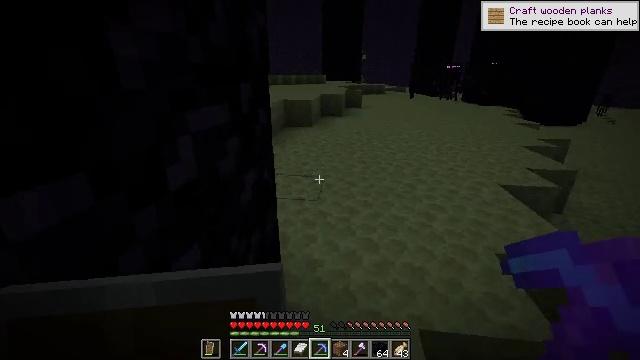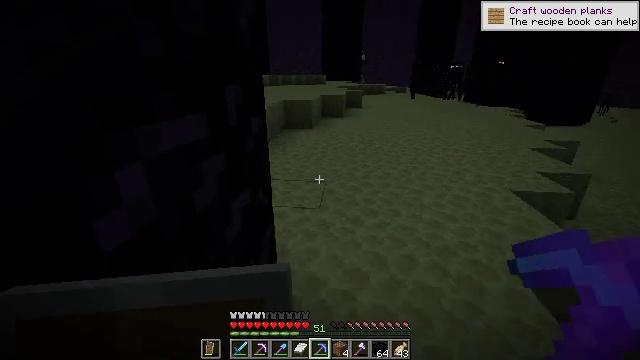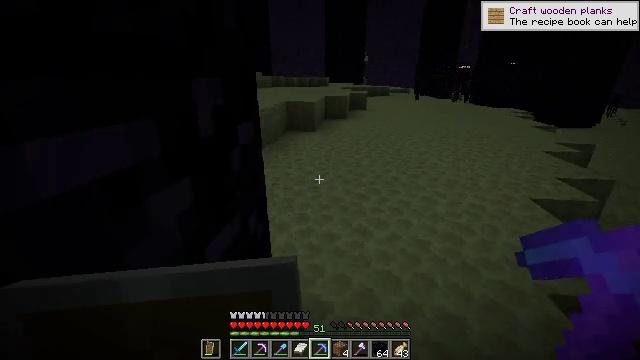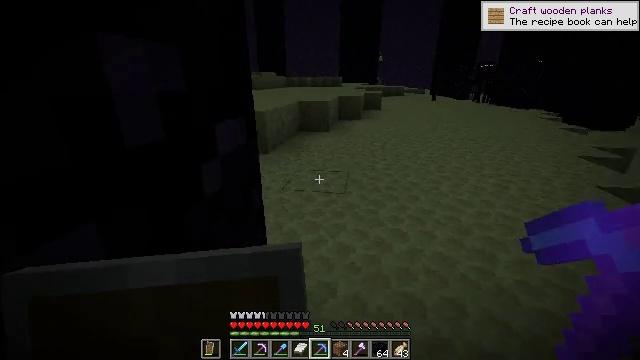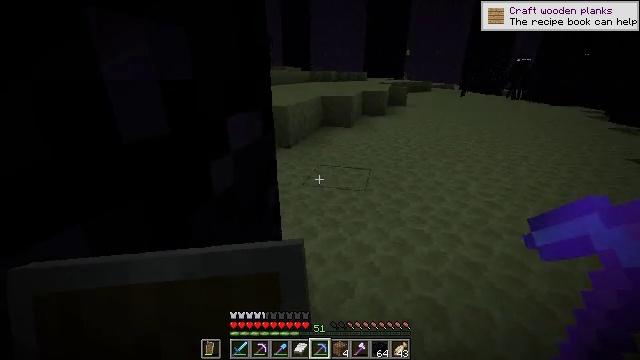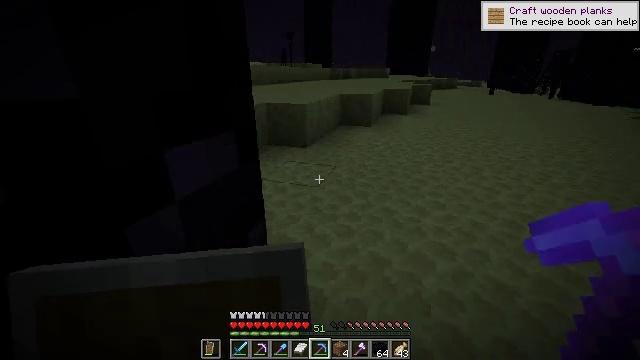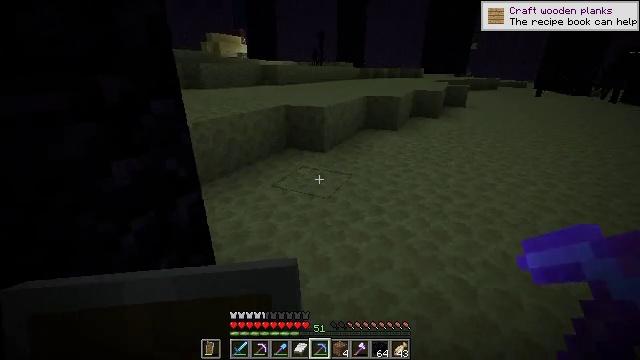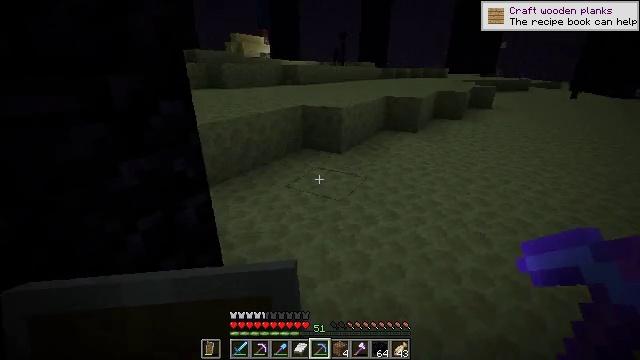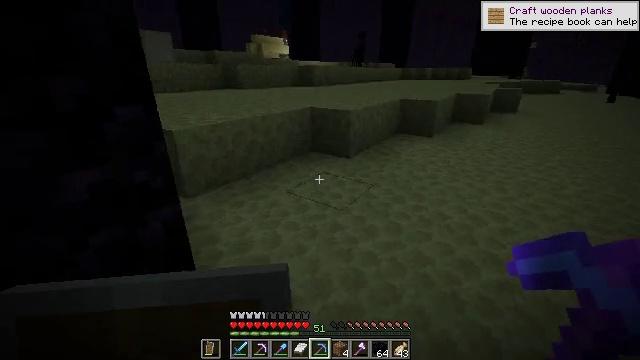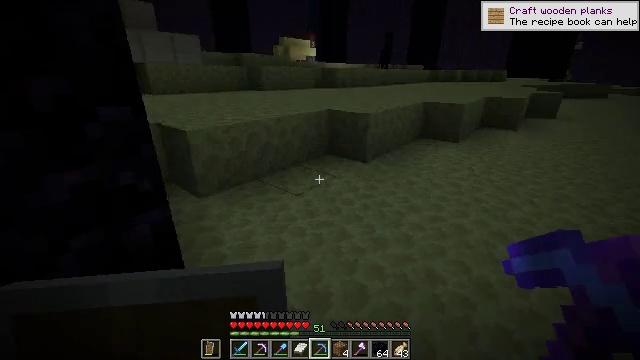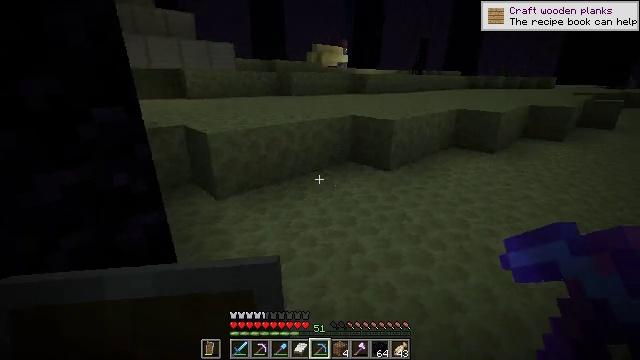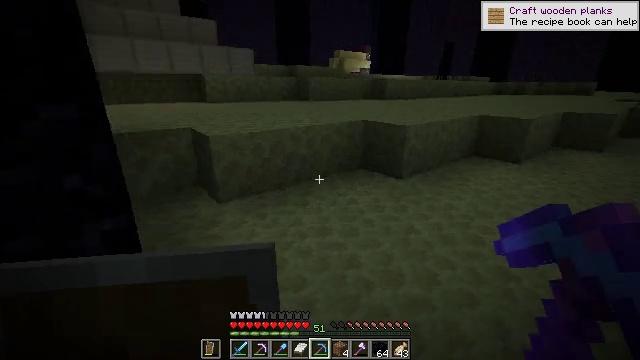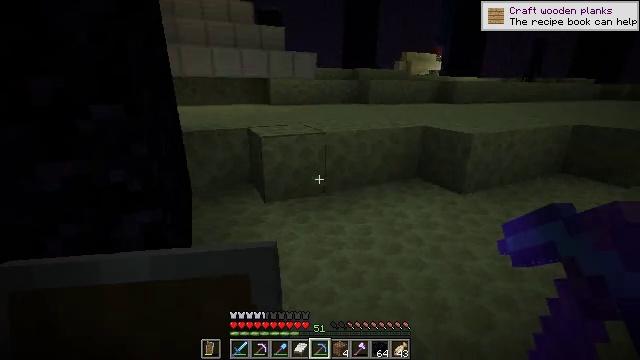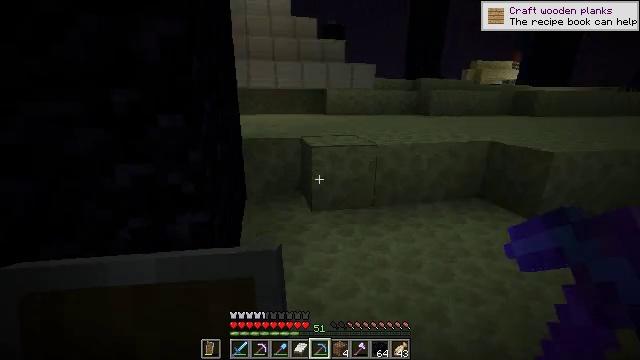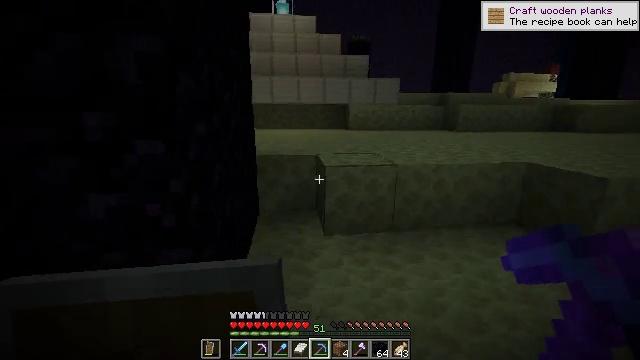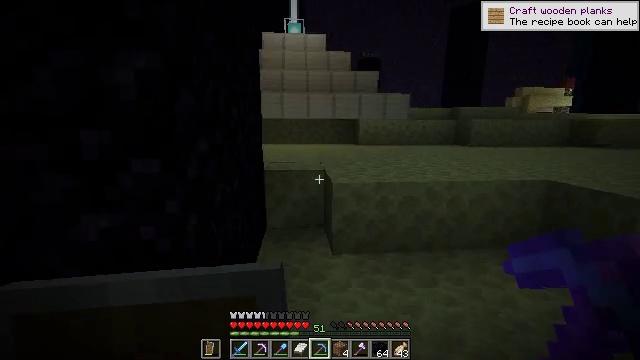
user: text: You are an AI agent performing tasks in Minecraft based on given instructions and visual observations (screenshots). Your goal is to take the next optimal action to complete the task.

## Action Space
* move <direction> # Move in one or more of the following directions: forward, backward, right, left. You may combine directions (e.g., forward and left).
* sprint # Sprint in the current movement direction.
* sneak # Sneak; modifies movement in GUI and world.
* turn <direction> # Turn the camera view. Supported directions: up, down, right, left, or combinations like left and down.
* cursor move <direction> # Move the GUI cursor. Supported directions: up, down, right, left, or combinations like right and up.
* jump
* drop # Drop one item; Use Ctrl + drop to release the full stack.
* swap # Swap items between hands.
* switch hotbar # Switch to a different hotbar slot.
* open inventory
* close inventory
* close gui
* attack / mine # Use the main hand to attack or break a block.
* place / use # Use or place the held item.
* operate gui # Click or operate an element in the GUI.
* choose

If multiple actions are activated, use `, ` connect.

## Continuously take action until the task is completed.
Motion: motion action
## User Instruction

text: Collect obsidian for crafting.
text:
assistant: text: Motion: move forward
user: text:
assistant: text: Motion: move forward
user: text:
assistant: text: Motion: move forward, turn left
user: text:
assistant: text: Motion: move forward, turn left
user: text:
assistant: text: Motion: move forward and move right, turn left
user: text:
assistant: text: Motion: move forward and move right, turn left
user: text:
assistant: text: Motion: move forward and move right, turn left
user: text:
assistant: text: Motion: move forward and move right, turn left
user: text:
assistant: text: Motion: move forward and move right, turn left
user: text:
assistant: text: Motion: move forward and move right, turn left and up
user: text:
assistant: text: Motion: move forward and move right, turn left
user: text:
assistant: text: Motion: move forward and move right, turn left
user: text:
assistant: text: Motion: move forward, turn left and up
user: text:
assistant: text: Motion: move forward, turn left and up
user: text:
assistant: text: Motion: move forward, turn left and up
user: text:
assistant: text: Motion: move forward
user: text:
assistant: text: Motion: move forward
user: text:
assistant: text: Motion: move forward
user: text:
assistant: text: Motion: move forward
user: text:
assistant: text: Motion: move forward, turn down
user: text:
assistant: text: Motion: move forward, turn left and down
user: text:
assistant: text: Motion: move forward, turn down
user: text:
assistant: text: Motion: move forward
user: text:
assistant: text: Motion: move forward, jump
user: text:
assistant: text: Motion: move forward, jump
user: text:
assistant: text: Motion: move forward, jump
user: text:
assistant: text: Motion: move forward, jump
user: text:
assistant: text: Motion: move forward, jump
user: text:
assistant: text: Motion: move forward, jump
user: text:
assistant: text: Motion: move forward, jump